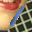
Label: 1